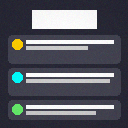
Screen state: on